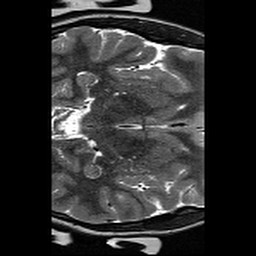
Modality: T2w
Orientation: axial